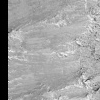
Atmospheric dust classification: not_dusty